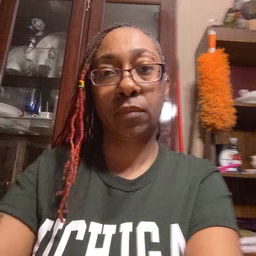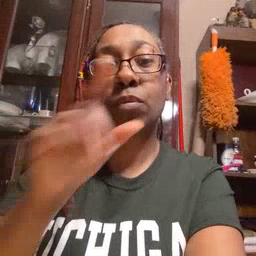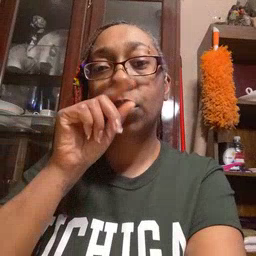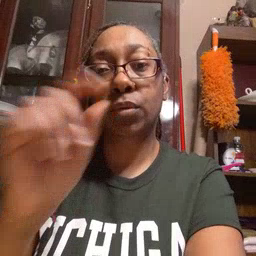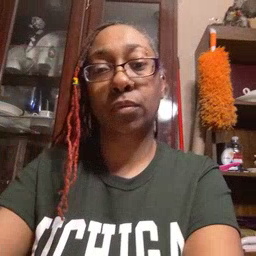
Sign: bird